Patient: sex F, age 37
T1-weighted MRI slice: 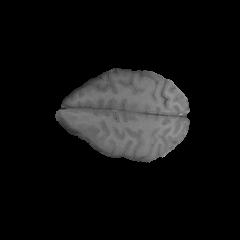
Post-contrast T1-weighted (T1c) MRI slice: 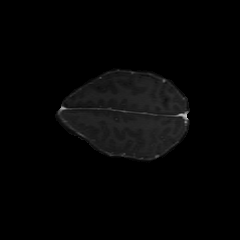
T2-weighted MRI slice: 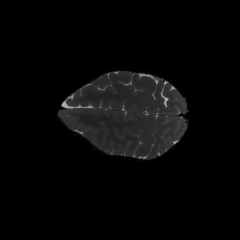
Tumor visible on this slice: yes
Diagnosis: Glioblastoma, IDH-wildtype
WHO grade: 4